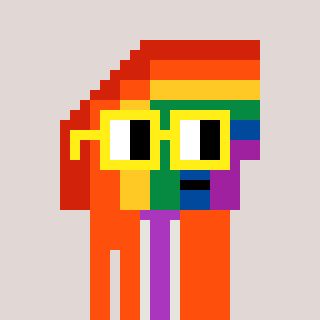
a pixel art character with square yellow glasses, a rainbow-shaped head and a orange-colored body on a warm background